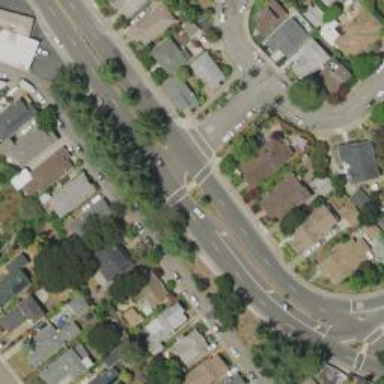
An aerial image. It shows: Secondary road with separate sidewalks.